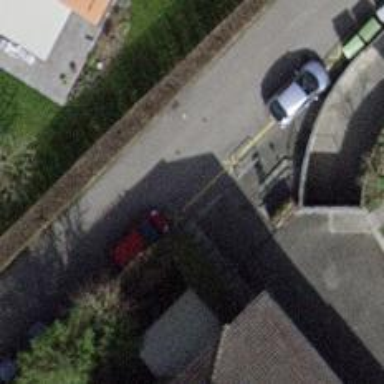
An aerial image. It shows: Cycle barrier.